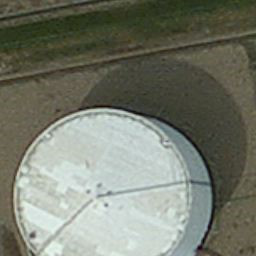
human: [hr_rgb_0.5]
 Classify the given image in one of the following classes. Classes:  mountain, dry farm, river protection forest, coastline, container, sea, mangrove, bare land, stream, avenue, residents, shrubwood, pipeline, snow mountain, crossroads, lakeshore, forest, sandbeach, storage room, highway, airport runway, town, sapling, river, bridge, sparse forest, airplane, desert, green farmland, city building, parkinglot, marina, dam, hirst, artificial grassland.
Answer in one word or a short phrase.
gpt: storage room